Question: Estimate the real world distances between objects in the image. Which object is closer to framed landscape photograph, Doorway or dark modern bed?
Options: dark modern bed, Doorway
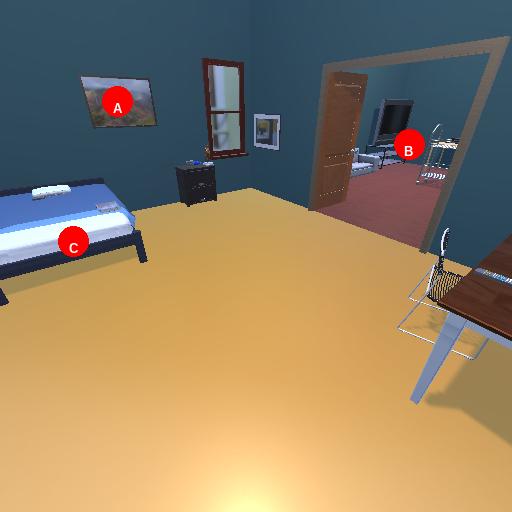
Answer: dark modern bed